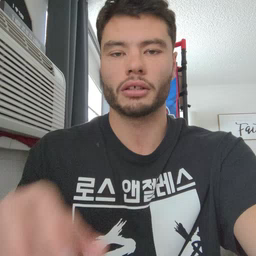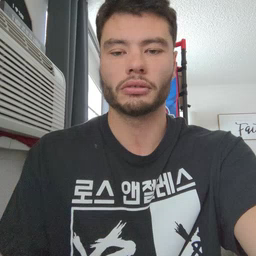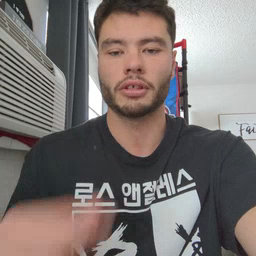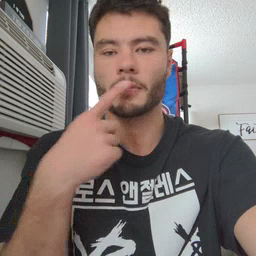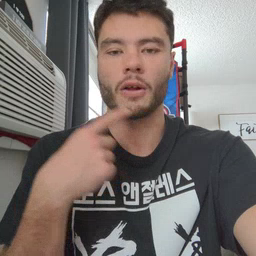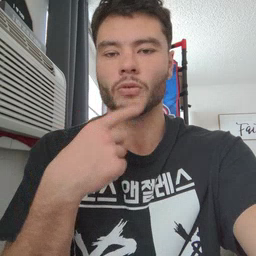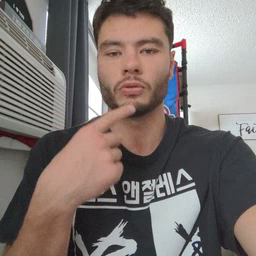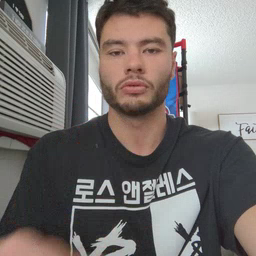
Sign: mouth